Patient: sex F, age 62
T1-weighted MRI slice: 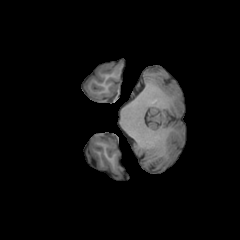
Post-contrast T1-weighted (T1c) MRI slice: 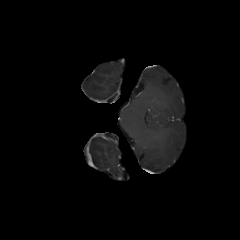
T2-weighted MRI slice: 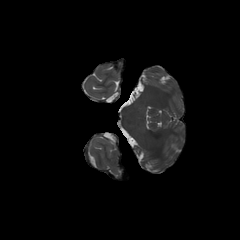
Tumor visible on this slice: no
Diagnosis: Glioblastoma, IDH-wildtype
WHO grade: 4